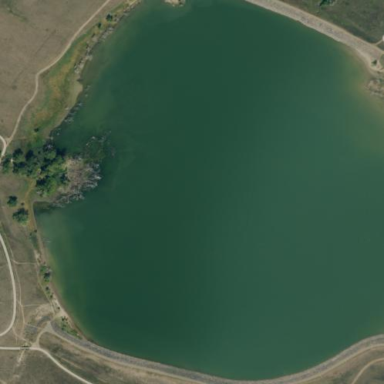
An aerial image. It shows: Reservoir of water.